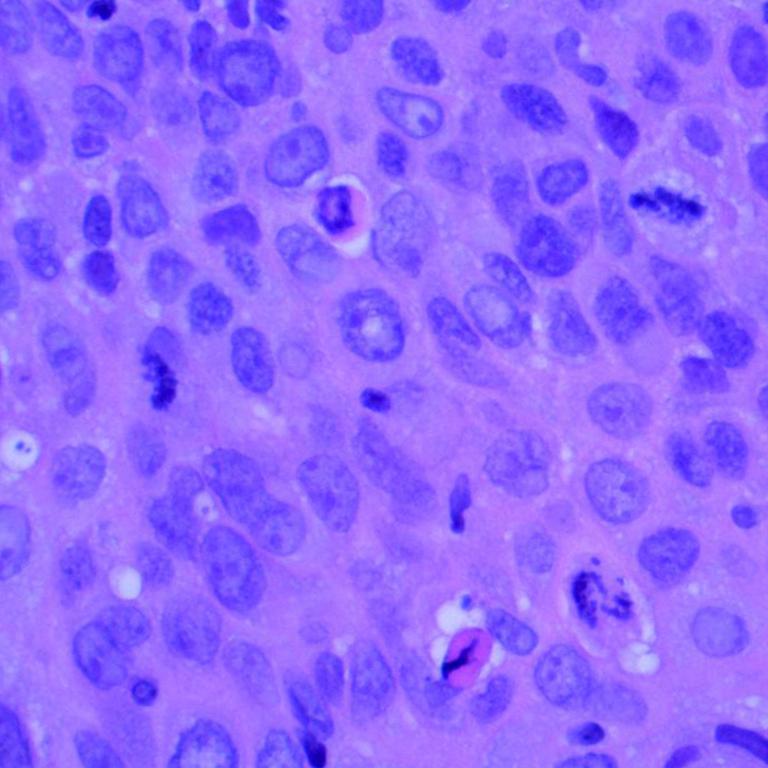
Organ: lung
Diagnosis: squamous carcinomas